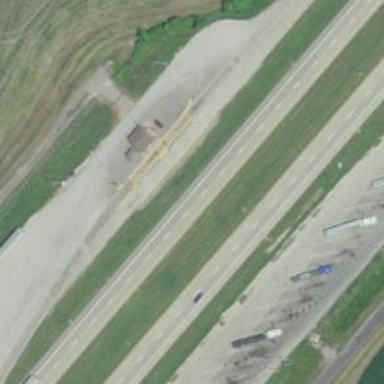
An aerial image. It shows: Weighbridge facility.